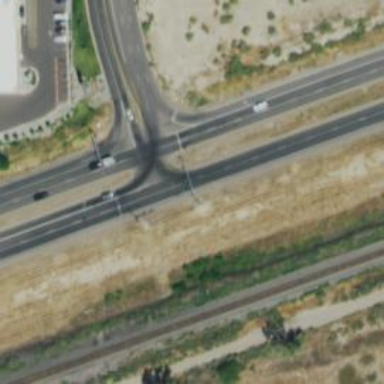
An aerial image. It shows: Asphalt highway with grade1 tracktype. It is expressway.